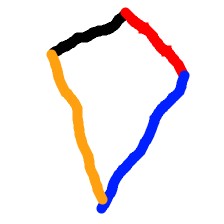
Shape: kite